Interaction volume radius: 10 \u00c5
Interaction volume height: 10 \u00c5
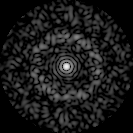
Disorder parameter: 0.8596